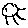
Label: sun